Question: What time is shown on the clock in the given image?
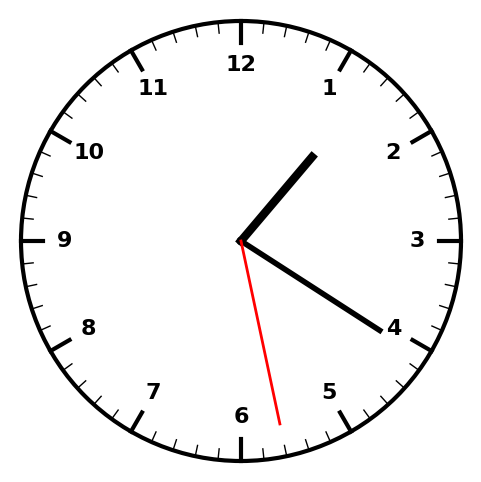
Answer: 01:20:28